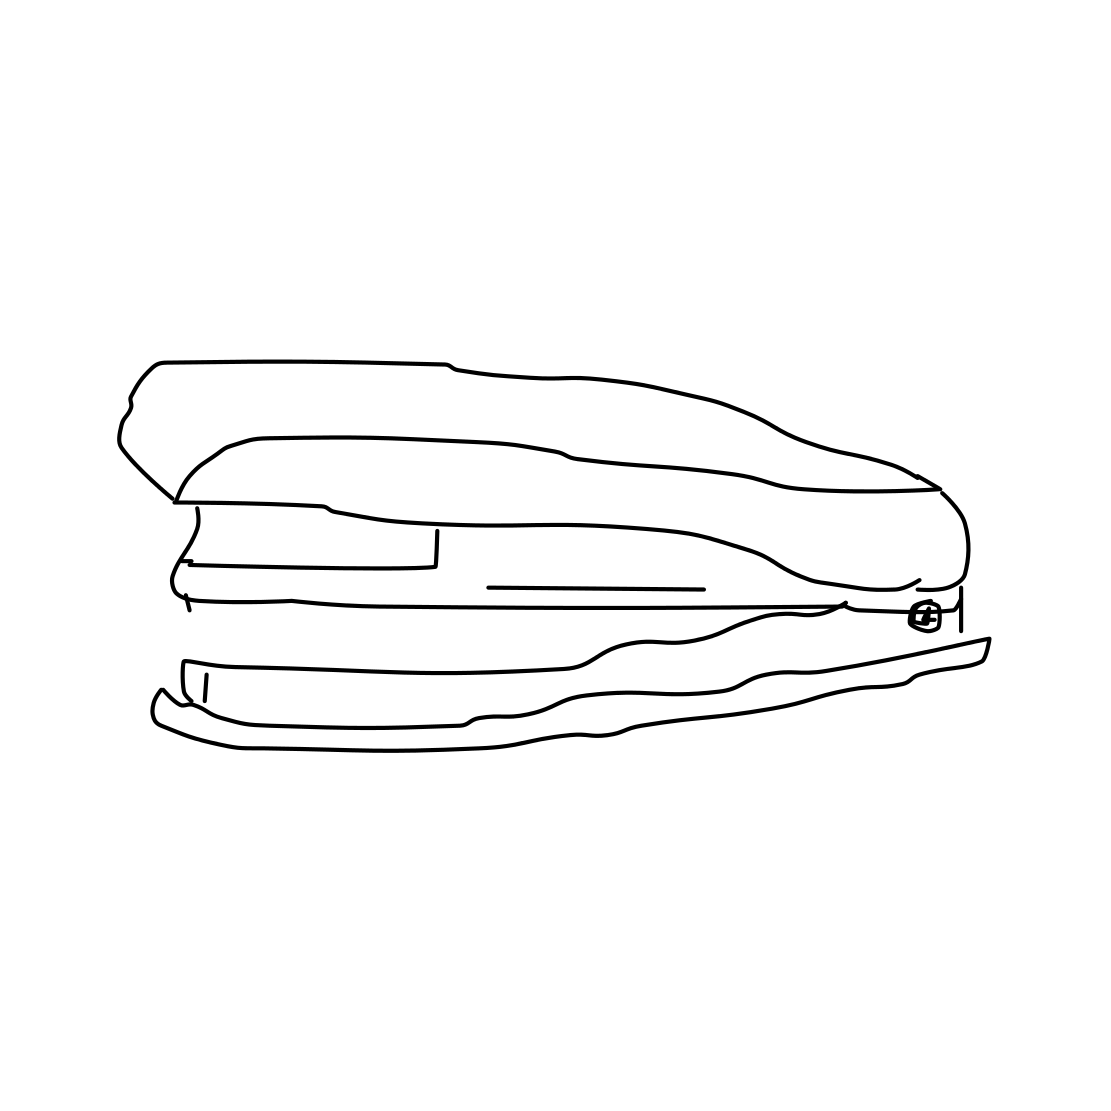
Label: stapler